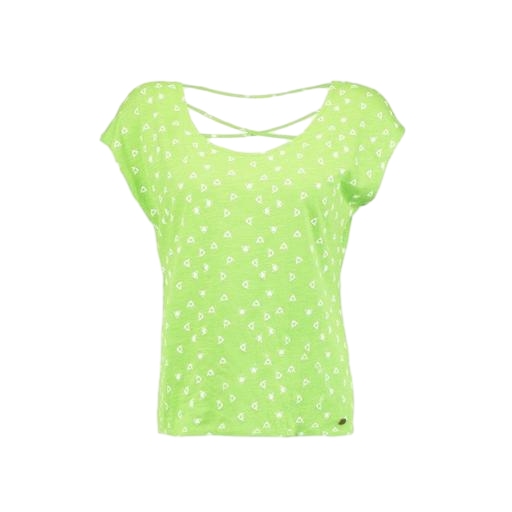
t-shirt twist graphic, green print t-shirt, lime green t-shirt, white background